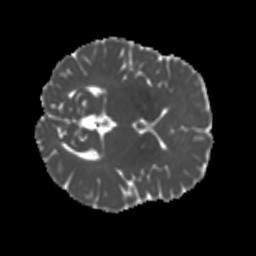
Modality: MD
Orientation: axial
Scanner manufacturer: siemens
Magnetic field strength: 3 T
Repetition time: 4 s
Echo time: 0.0594 s